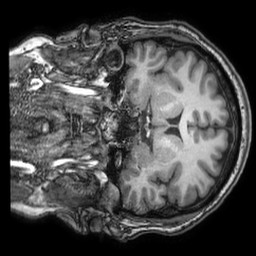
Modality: T1w
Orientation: coronal
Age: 41
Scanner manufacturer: philips
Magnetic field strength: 3 T
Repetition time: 0.007 s
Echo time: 0.003501 s